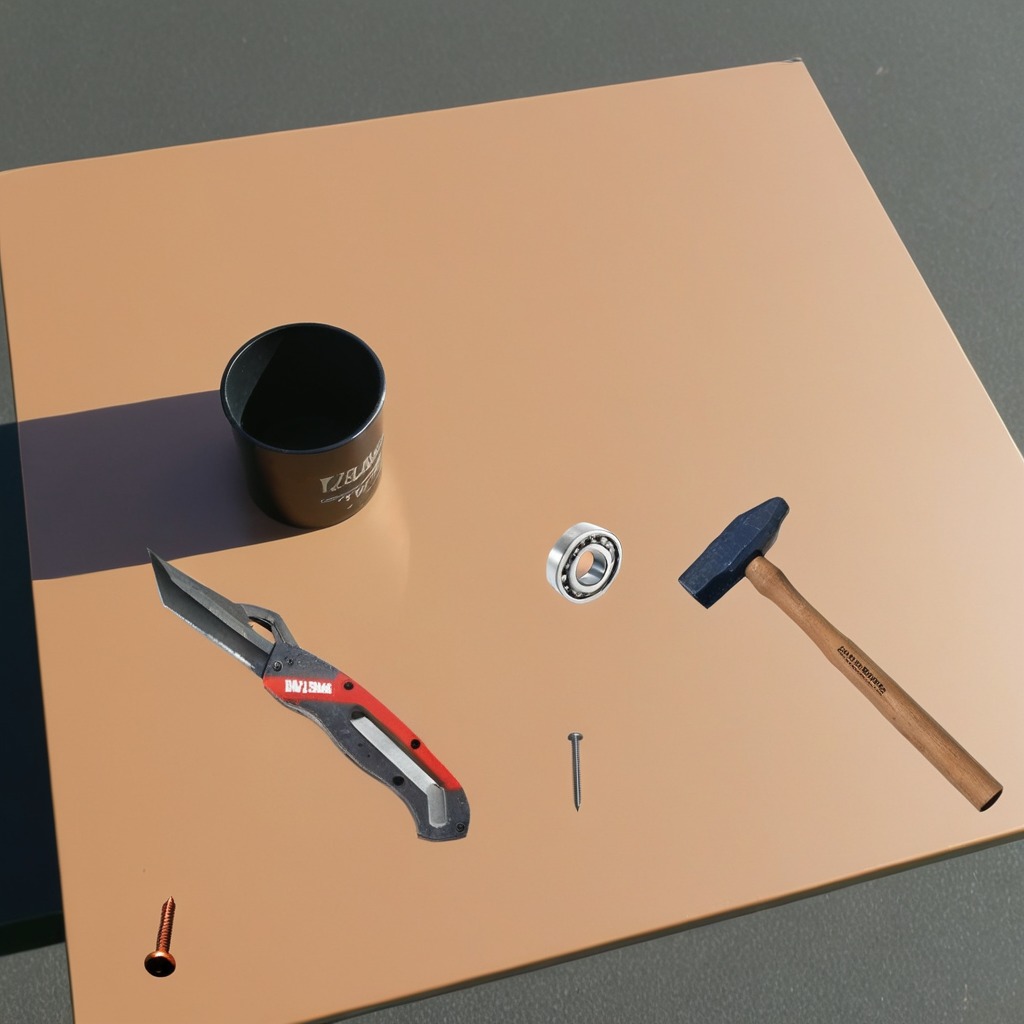
A ball bearing, a utility knife, a metal machine screw, an iron nail, and a hammer are lying on a clean utility table in a temporary outdoor tool station afternoon light present textured surface